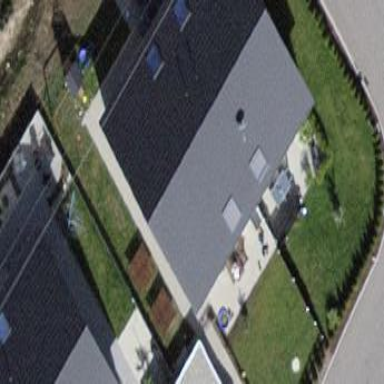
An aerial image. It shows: Detached building with gabled roof.